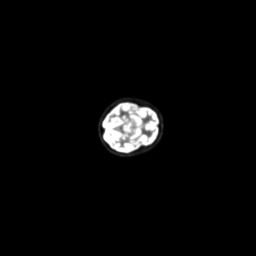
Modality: PET
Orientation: axial
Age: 41
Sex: female
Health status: ill